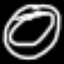
Label: donut